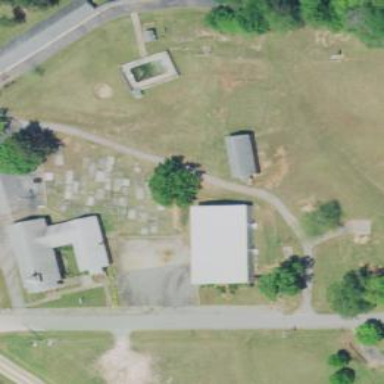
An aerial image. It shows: Cemetery.